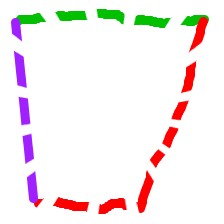
Shape: trapezoid